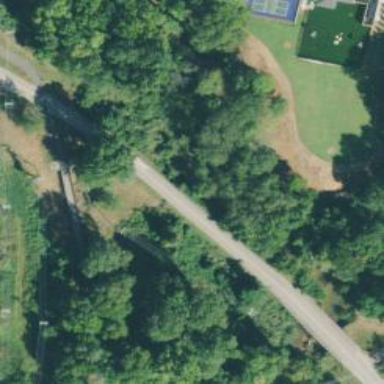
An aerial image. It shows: Disused railway bridge.